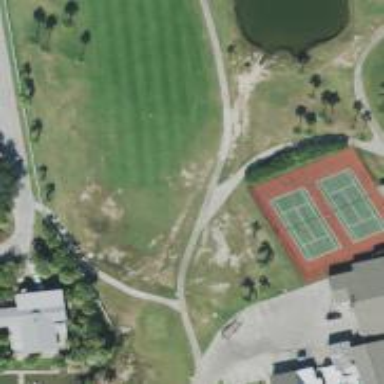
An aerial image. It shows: Pathway for golfing.